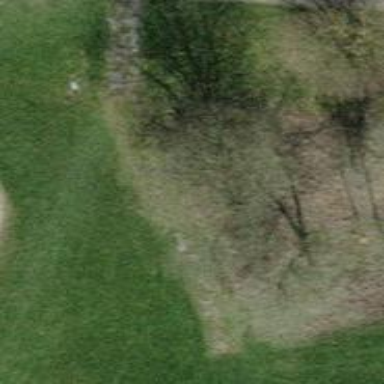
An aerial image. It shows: Golf cartpath that is also road path.